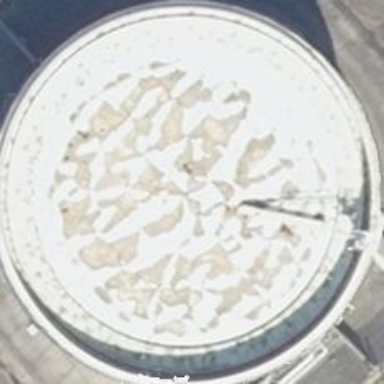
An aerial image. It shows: Storage tank created as man-made structure.